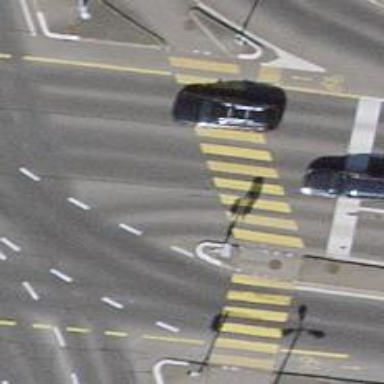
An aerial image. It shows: Marked crossing on footway.